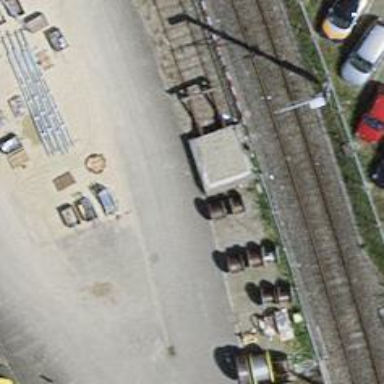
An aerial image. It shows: Railway buffer stop.